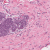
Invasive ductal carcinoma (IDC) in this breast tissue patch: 0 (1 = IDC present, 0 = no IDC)